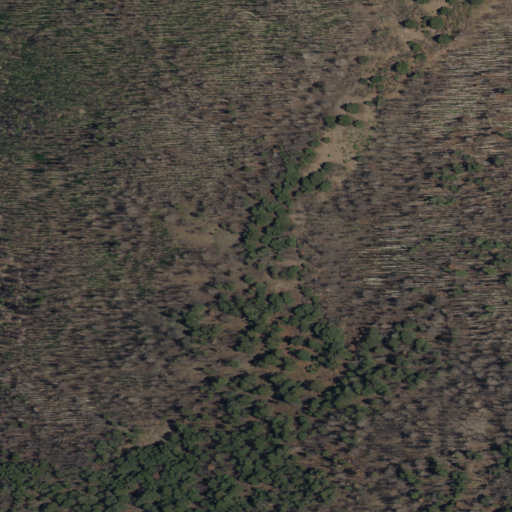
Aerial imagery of mountain in New Mexico named Buzzard Peak containing grassland and shrub